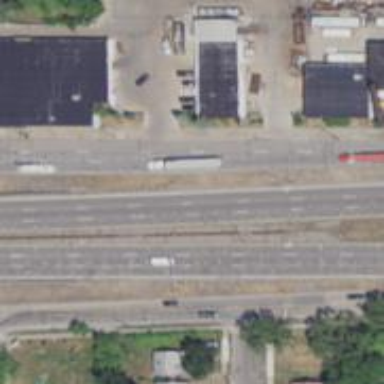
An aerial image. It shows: Asphalt road classified as trunk highway.